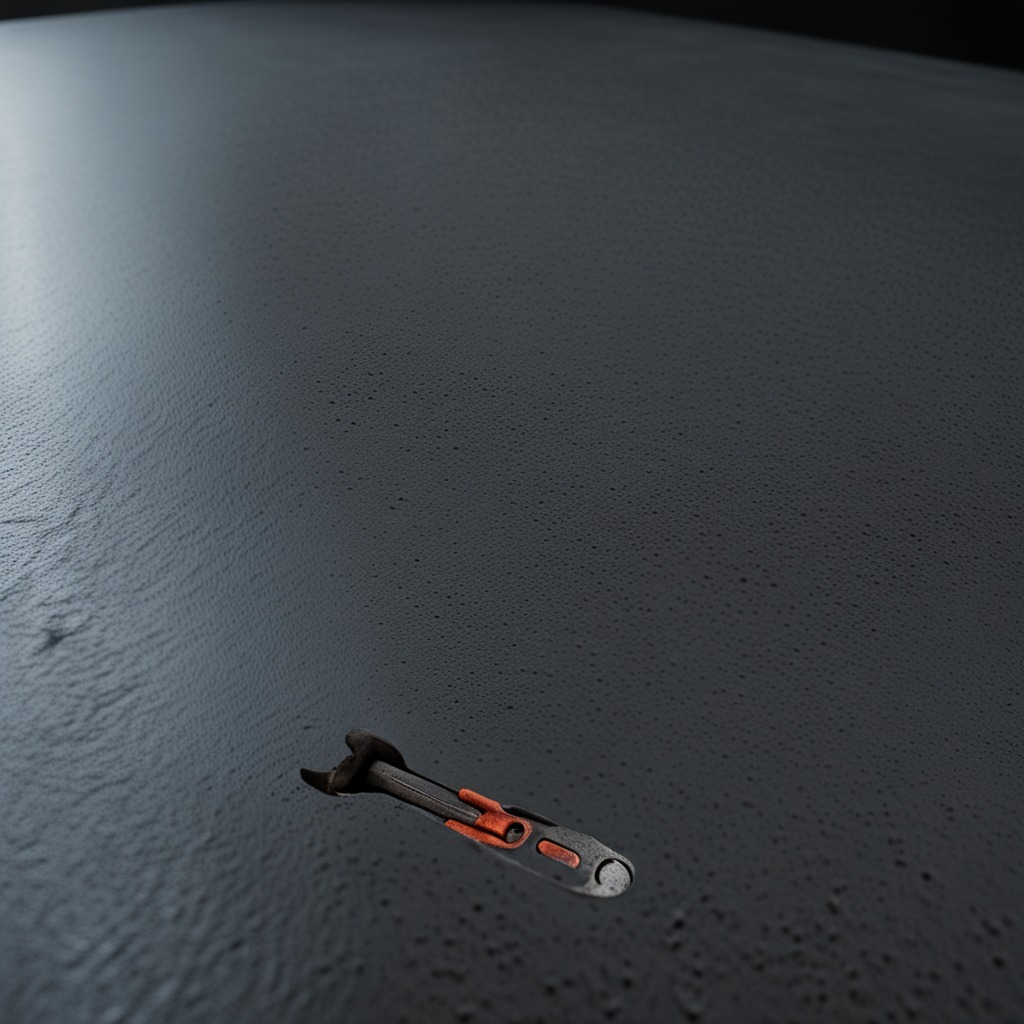
An wrench is lying on the granite table.